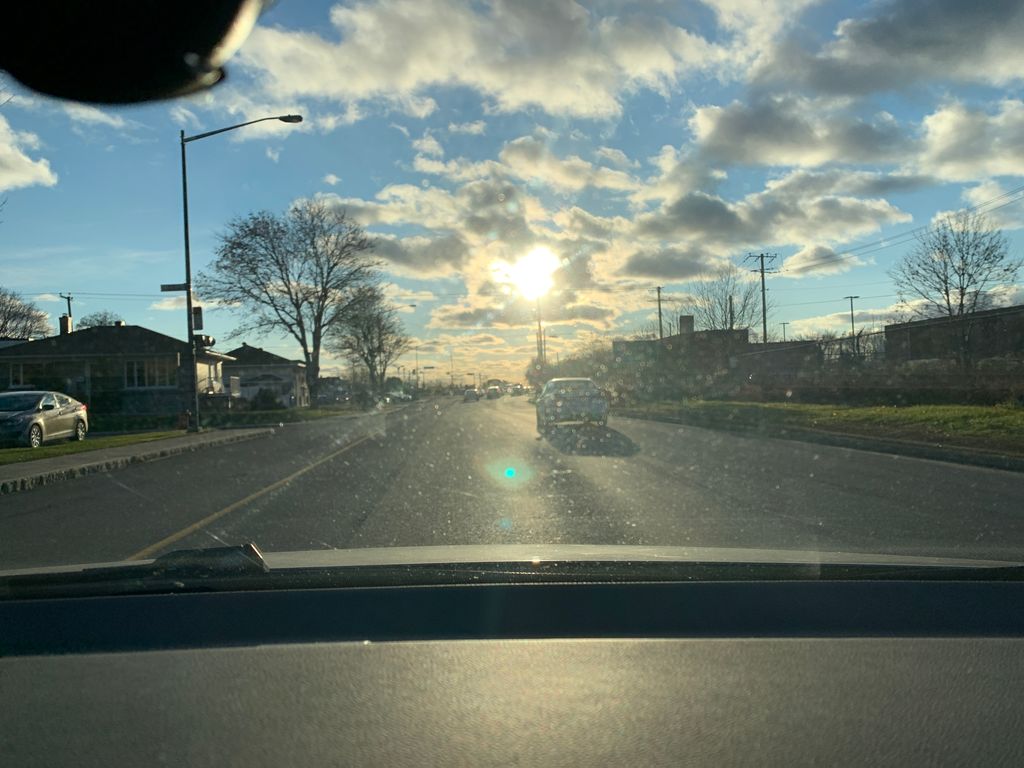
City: quebec_city